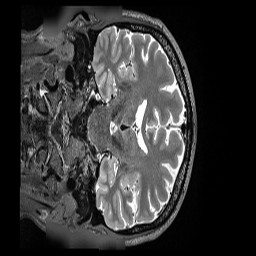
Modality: T2w
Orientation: coronal
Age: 65
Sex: female